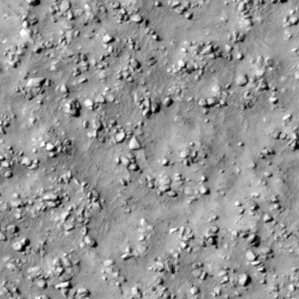
Label: non_frost